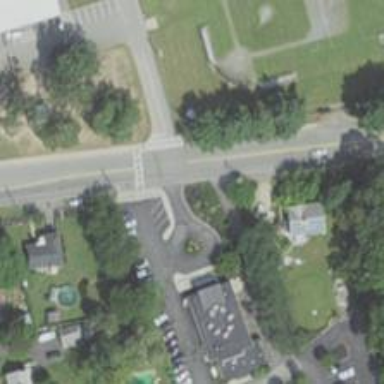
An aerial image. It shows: Stop road.